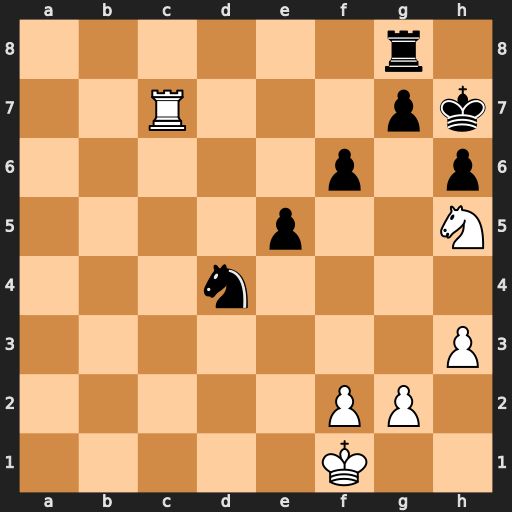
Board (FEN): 6r1/2R3pk/5p1p/4p2N/3n4/7P/5PP1/5K2
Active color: w
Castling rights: -
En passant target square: -
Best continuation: Nxf6+ Kh8 Nxg8